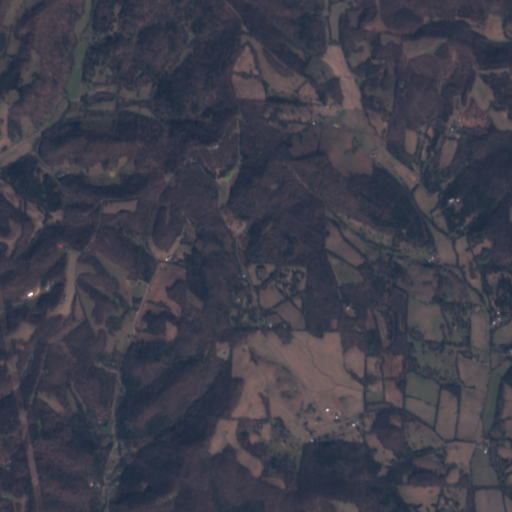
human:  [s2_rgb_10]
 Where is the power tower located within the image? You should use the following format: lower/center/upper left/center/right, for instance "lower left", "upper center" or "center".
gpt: The power tower is located in the lower left of the image.
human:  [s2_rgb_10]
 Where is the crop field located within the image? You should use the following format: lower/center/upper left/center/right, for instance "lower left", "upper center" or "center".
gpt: There is no crop field in the image.